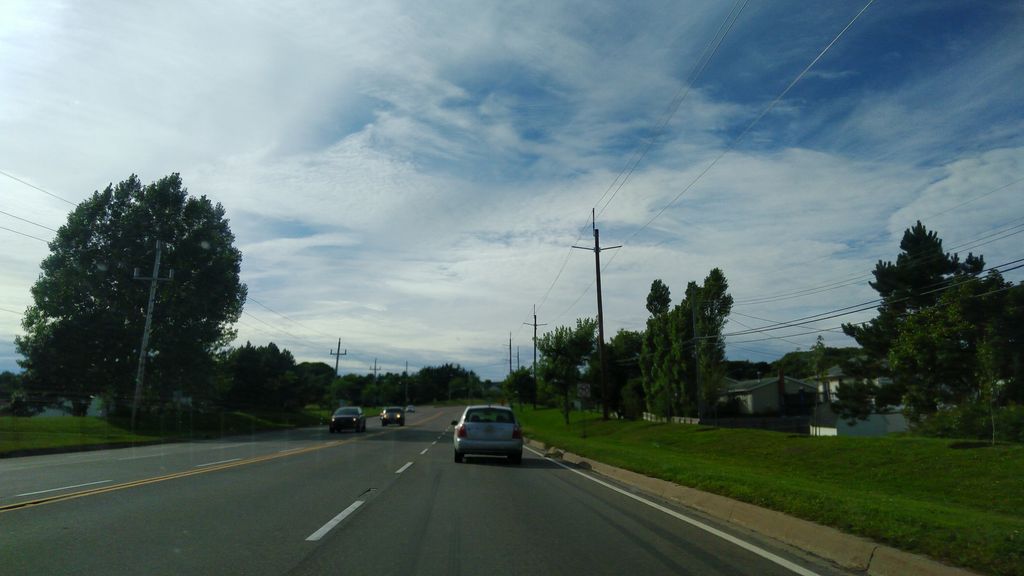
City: charlottetown